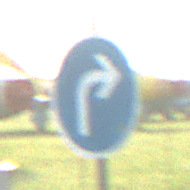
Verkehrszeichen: VorgeschriebeneFahrtrichtungRechts
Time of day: SunriseSunset
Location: Outdoor (Special)
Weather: Clear
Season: NotSpecified
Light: Natural